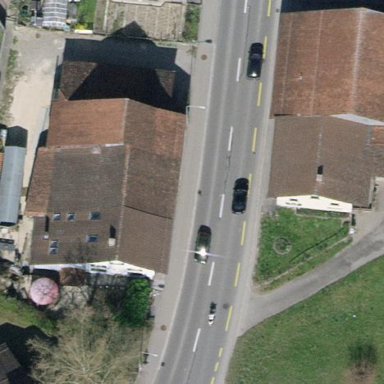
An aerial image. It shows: Detached building.